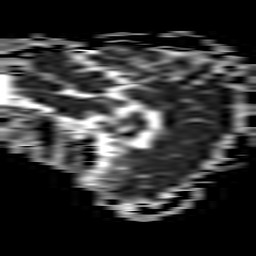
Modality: ADC
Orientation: sagittal
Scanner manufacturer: philips
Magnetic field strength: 3 T
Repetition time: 3.078 s
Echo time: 0.076 s